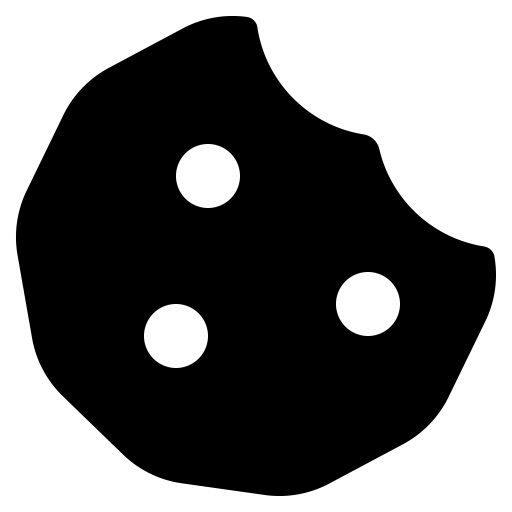
Tags: icon, FontAwesome, fa-icon, solid, cookie, bite